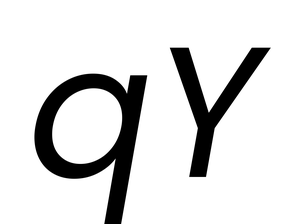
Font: Poppins-Italic